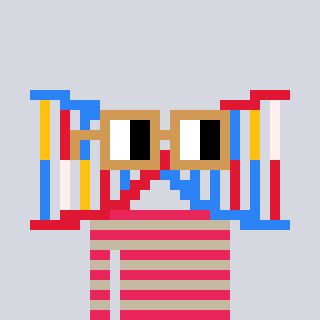
a pixel art character with square brown glasses, a dna-shaped head and a bege-colored body on a cool background